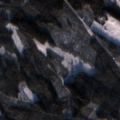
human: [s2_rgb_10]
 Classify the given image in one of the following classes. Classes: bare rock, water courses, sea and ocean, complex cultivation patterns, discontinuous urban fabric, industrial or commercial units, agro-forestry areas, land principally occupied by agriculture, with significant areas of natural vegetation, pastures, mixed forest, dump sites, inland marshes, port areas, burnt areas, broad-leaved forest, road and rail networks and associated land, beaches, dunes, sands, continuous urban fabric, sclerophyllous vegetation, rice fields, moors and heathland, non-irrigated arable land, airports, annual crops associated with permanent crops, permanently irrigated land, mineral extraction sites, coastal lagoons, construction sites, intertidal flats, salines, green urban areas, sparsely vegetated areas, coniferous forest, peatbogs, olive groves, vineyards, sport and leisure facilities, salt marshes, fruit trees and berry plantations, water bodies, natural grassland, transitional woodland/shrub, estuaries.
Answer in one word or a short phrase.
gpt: coniferous forest, mixed forest, transitional woodland/shrub